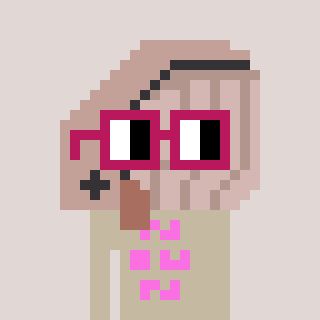
a pixel art character with square dark red glasses, a whale-shaped head and a bege-colored body on a warm background